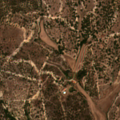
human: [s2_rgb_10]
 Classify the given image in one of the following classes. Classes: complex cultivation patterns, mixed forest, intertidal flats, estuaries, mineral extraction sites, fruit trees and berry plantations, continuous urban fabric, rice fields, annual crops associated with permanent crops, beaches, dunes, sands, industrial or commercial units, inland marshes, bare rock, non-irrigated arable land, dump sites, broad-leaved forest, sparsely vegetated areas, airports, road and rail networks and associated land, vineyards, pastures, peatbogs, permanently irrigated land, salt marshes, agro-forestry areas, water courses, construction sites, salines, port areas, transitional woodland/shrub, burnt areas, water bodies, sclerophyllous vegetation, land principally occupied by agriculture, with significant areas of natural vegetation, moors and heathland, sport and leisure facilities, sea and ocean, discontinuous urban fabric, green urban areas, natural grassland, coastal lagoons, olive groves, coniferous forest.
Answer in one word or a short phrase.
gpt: agro-forestry areas, broad-leaved forest, coniferous forest, mixed forest